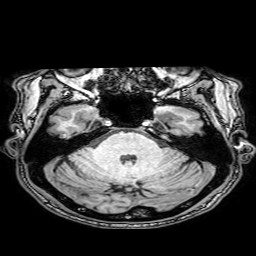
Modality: T1w
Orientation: coronal
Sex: male
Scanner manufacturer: philips
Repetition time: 0.008151 s
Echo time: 0.00373 s